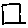
Label: square